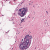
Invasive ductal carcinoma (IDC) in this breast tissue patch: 0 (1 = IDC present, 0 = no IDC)